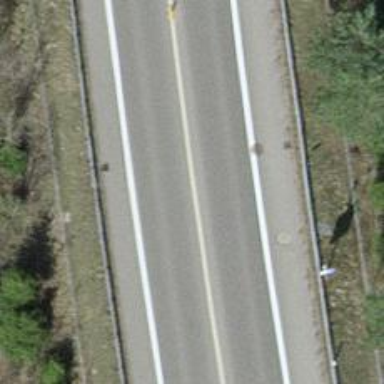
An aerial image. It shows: Asphalt trunk highway with embankment. It is designated as motorroad.